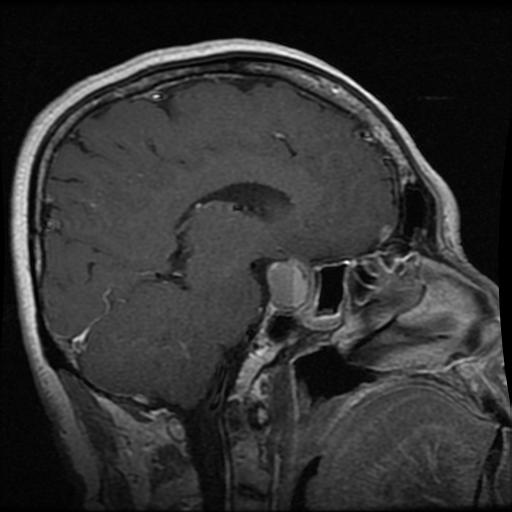
Label: pituitary